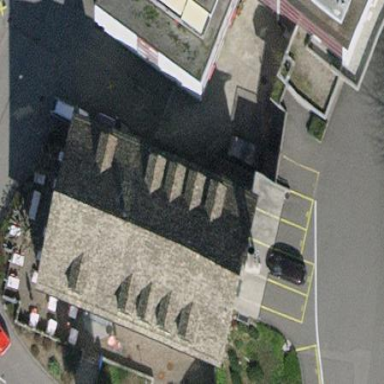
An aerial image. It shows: Restaurant in building.